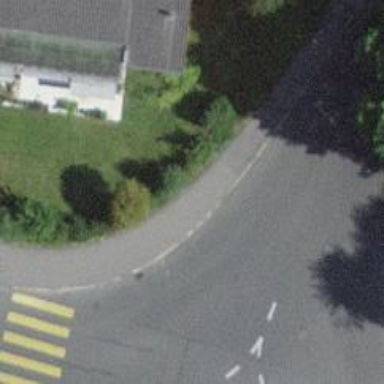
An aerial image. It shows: Kerb barrier.